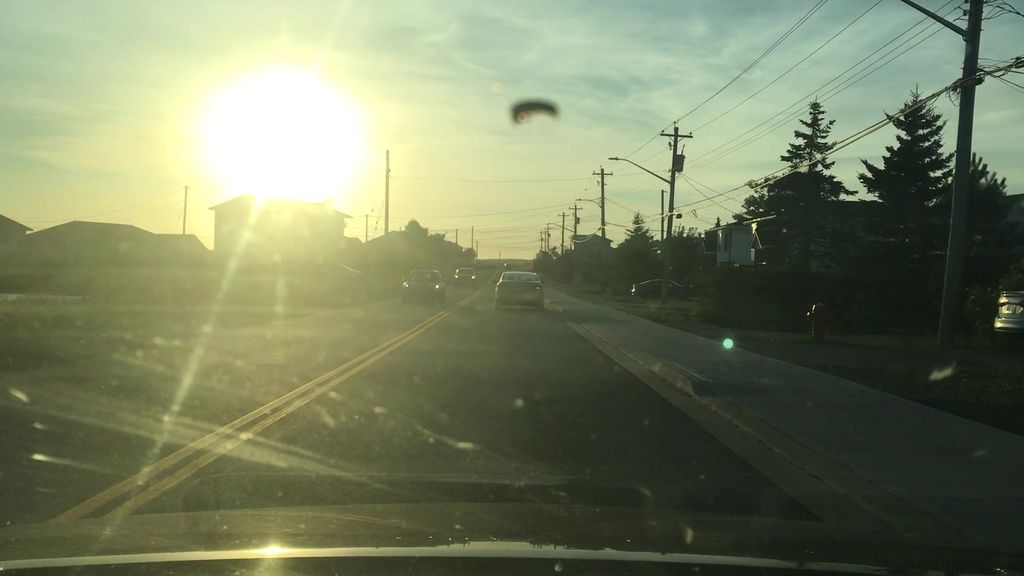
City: halifax